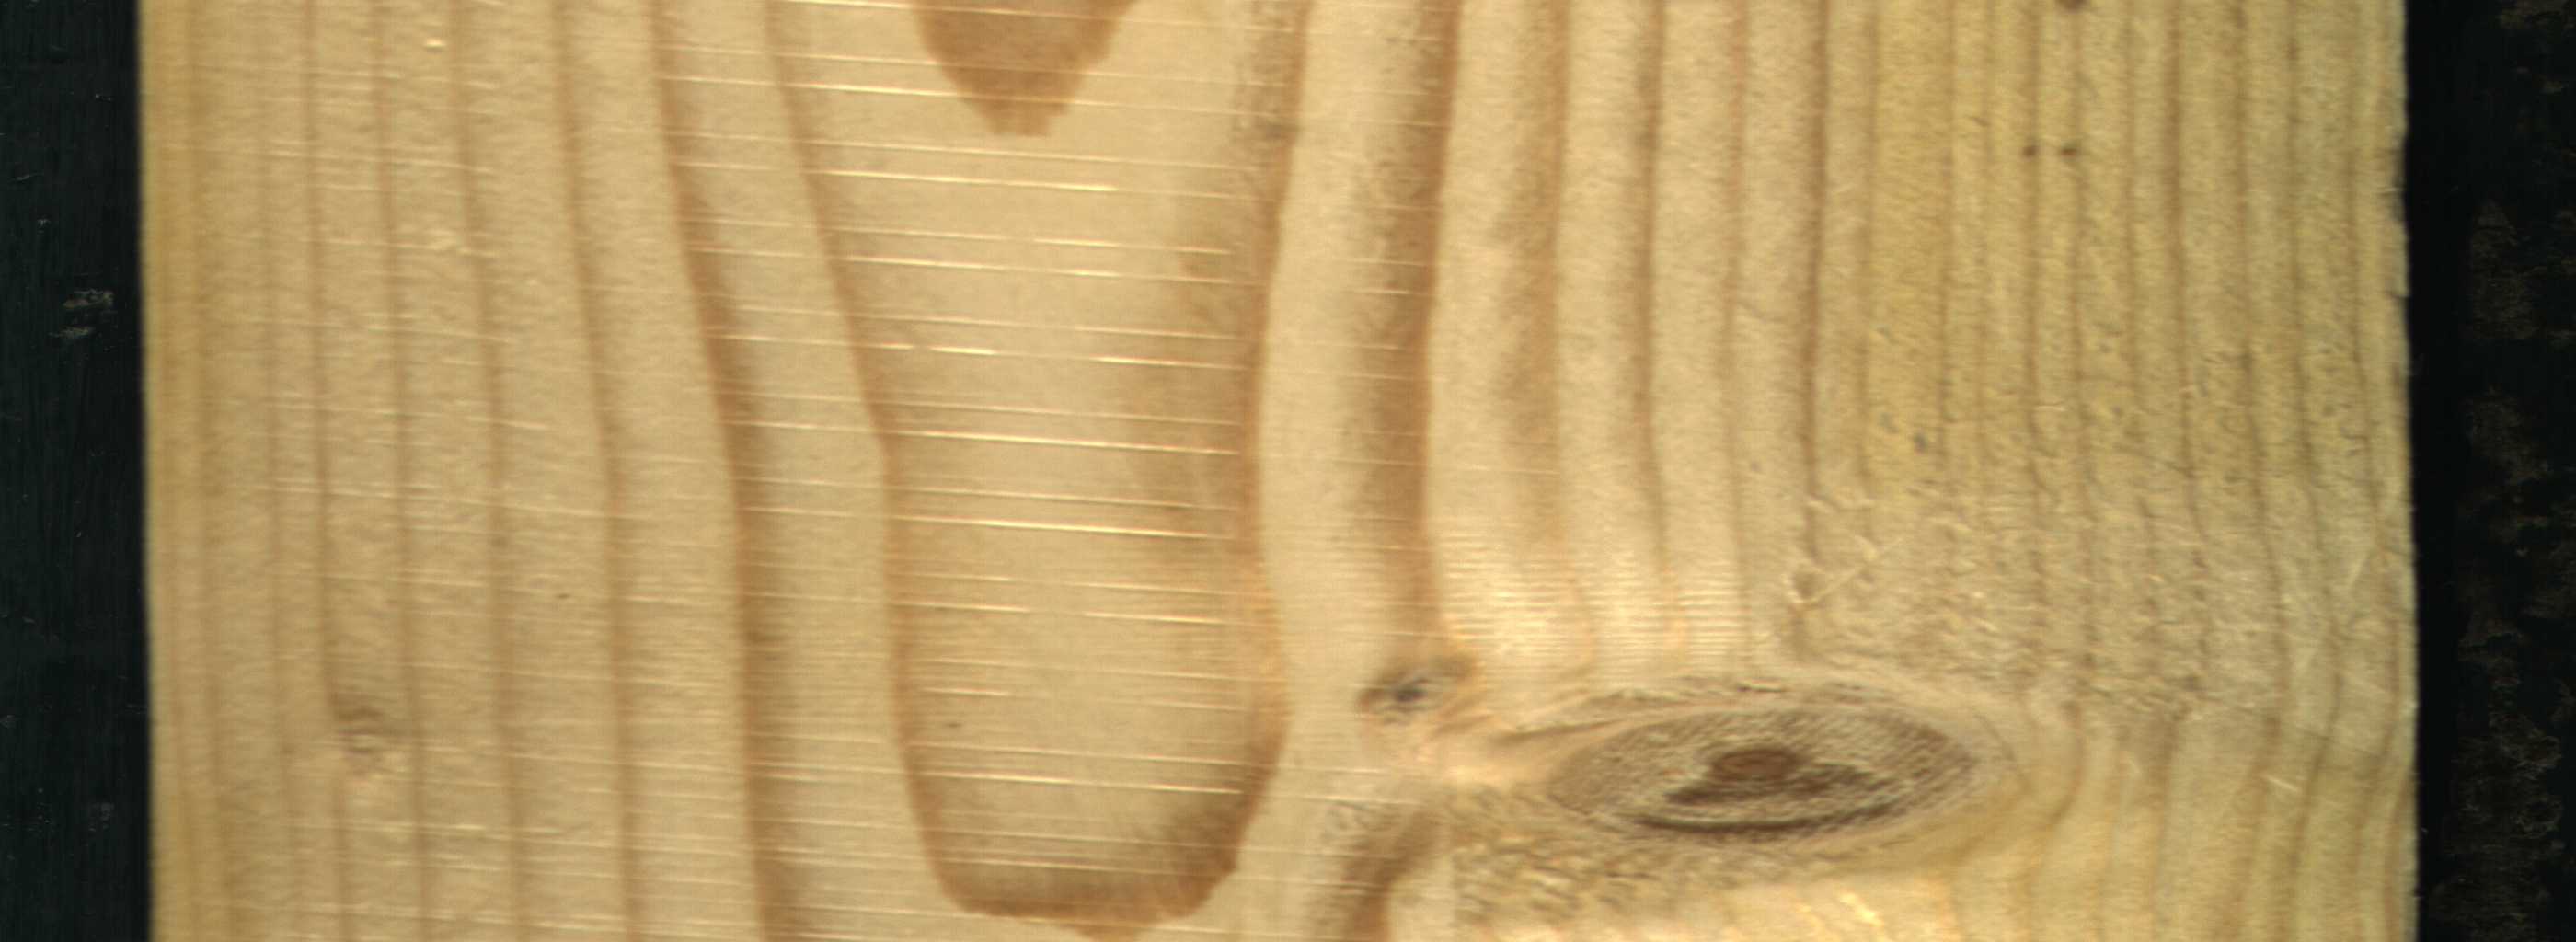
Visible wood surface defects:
Live_Knot
Live_Knot